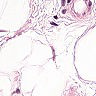
Metastatic tissue present: no